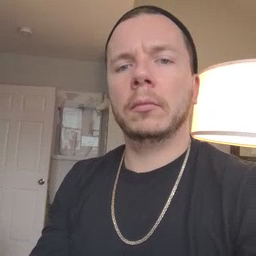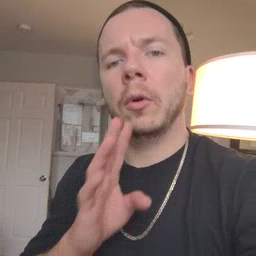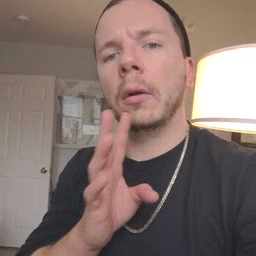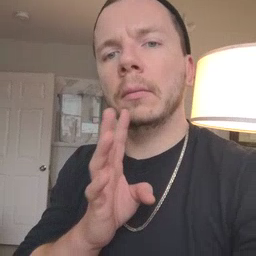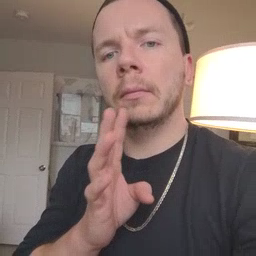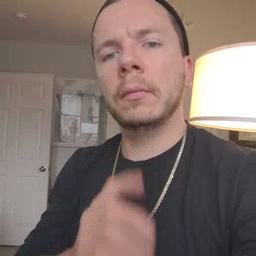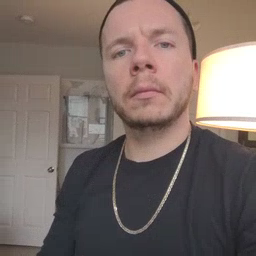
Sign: talk